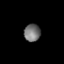
Tissue: prostate
Cell type: Fibroblasts
Senescence score: 0.6999
Nuclear area (px): 279
Mean DAPI intensity: 114.516